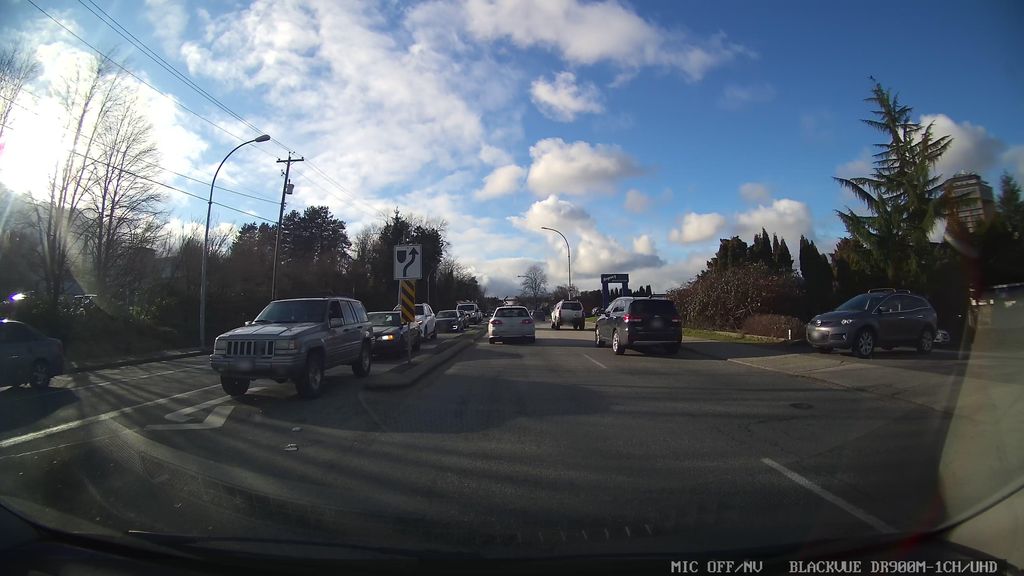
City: vancouver